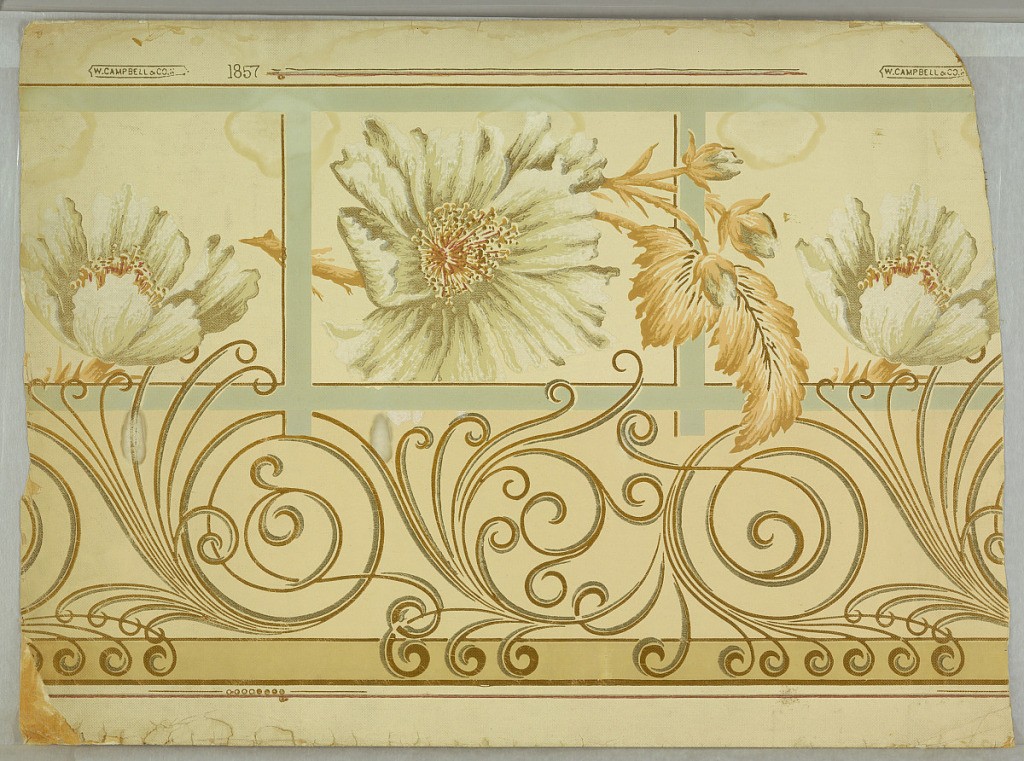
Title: Frieze
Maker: W. Campbell & Co.
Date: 1890–1900
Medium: Machine-printed, mica, embossed
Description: Bronze scroll and large flower design in browns and olives on cream waffle paper, tan and turquoise stripes: Mica finish: frieze. Made by Wm. Campbelland Co., No. 1857.